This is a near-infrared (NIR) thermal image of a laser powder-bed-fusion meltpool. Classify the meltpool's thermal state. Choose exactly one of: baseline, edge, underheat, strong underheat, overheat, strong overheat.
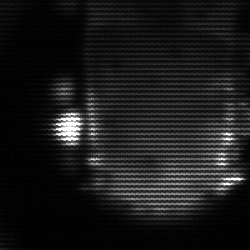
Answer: baseline